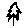
Label: tree